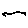
Label: bird